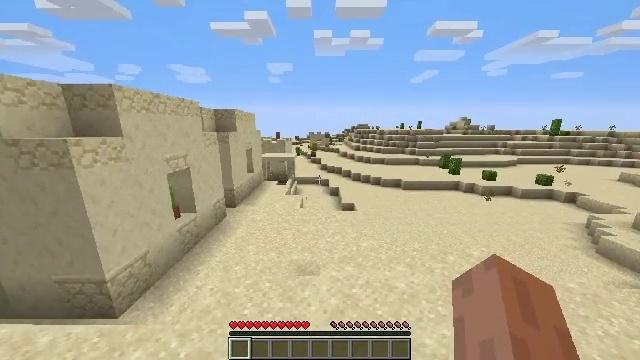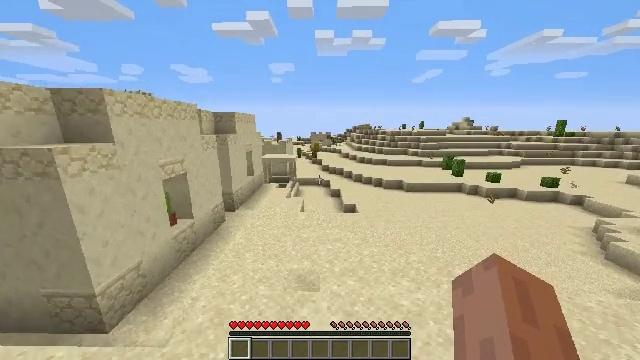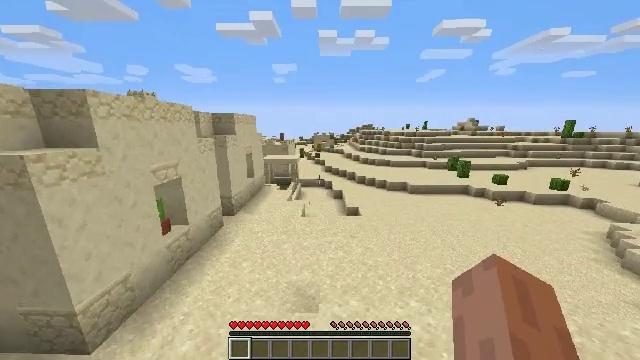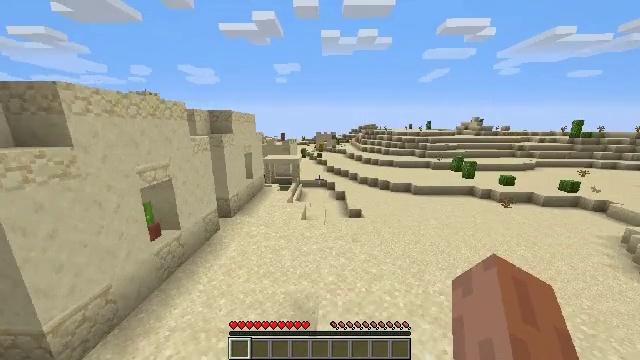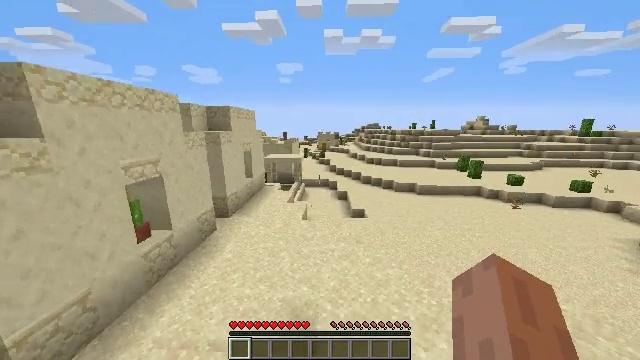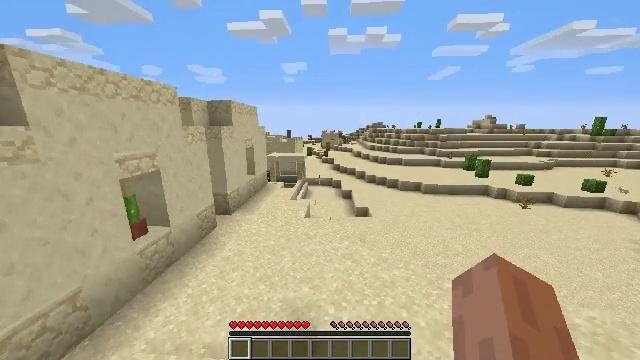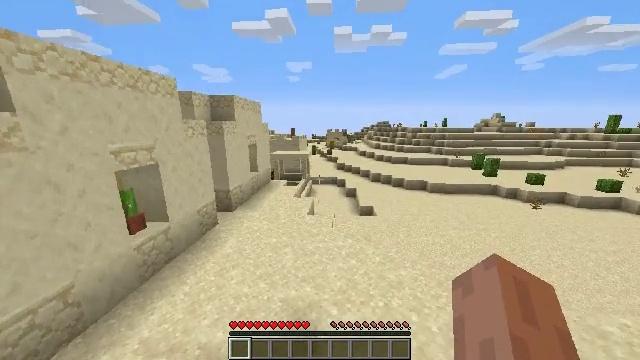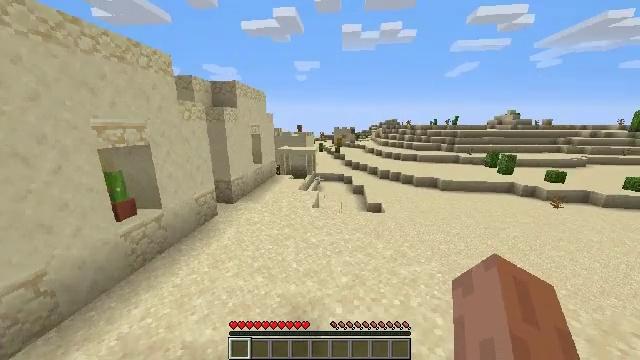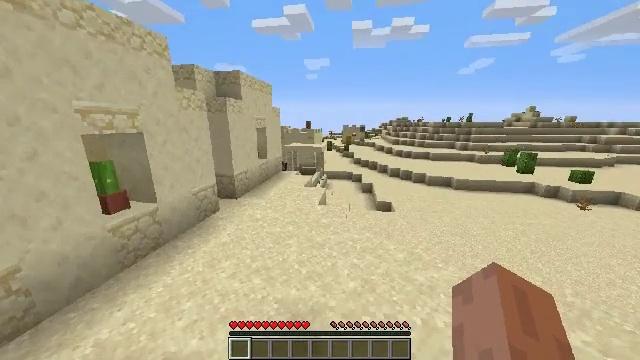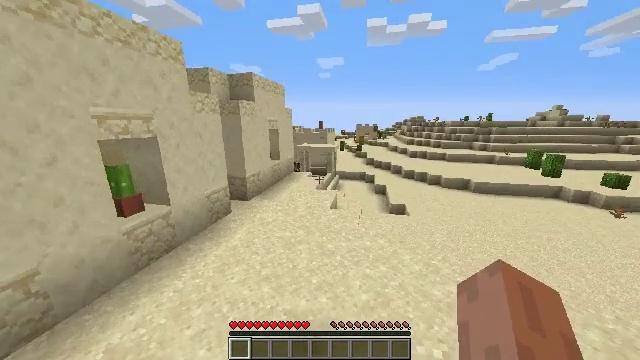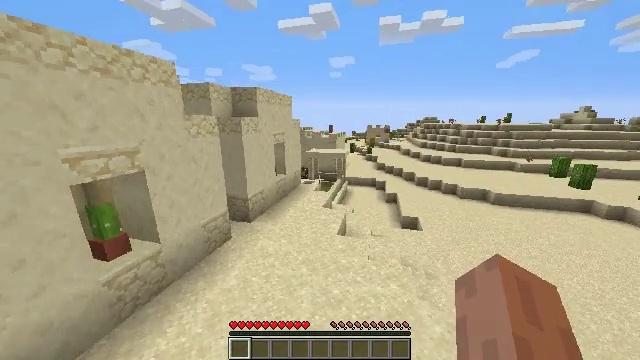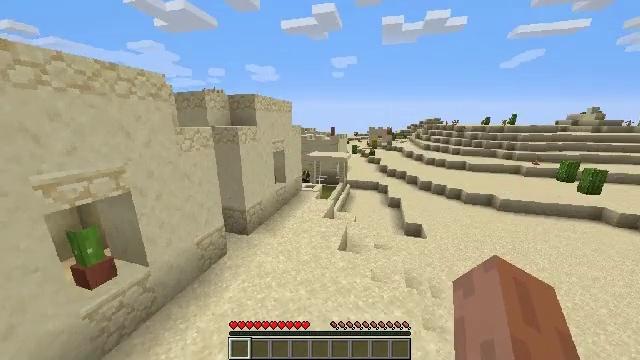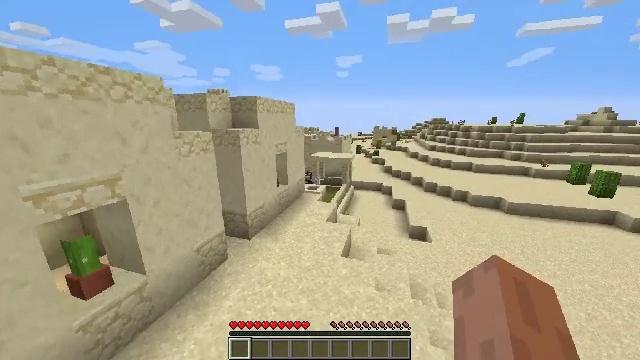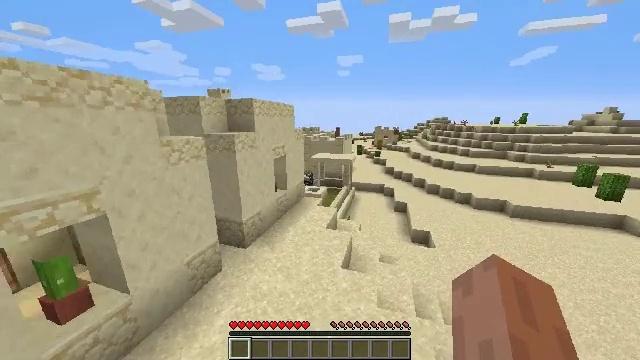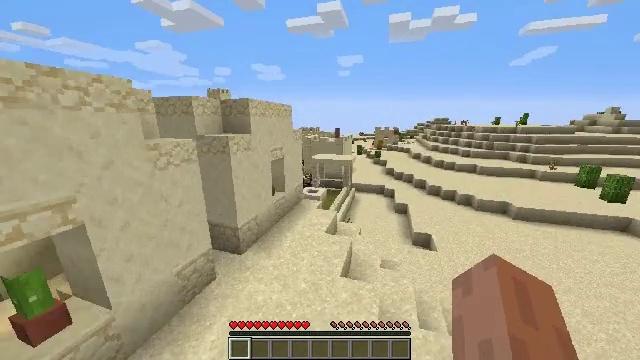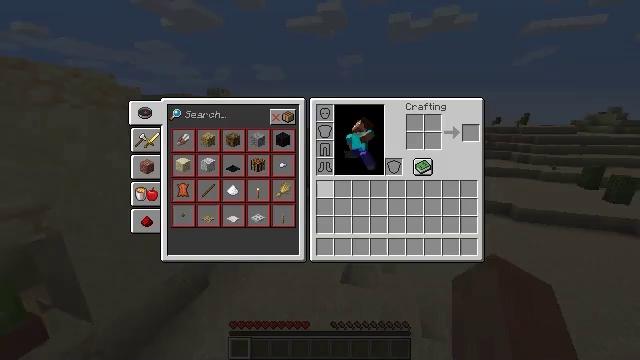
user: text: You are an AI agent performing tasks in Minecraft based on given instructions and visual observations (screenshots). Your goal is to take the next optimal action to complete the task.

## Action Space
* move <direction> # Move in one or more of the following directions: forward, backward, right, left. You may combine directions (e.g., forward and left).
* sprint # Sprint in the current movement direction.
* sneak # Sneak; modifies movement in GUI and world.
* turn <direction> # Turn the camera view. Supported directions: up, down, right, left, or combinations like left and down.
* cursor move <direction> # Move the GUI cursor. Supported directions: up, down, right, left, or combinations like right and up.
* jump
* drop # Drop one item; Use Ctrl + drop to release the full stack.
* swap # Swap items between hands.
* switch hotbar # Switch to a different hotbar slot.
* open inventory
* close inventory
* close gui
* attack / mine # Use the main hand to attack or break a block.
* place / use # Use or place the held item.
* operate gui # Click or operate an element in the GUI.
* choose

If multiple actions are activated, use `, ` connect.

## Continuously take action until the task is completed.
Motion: motion action
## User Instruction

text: Drop a hay block.
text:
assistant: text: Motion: move forward, sprint, attack / mine, jump
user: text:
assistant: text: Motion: move forward, sprint, attack / mine, jump
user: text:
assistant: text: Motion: move forward, sprint, attack / mine, jump
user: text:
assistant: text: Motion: move forward, sprint, attack / mine, jump
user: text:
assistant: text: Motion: move forward, sprint, turn left, attack / mine, jump
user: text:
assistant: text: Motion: move forward, sprint, turn left, attack / mine, jump
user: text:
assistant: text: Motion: move forward, sprint, turn left, attack / mine, jump
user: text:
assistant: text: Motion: move forward, sprint, turn left, attack / mine, jump
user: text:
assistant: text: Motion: move forward, sprint, turn left, attack / mine, jump
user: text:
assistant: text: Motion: move forward, sprint, turn left, attack / mine, jump
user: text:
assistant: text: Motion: move forward, attack / mine, jump
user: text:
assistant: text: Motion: move forward, turn left, attack / mine, jump
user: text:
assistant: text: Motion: move forward, attack / mine, jump
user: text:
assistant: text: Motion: move forward, attack / mine, jump
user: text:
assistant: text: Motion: move forward, attack / mine, open inventory
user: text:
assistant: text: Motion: move forward, operate gui, open inventory
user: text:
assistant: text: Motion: move forward, operate gui, open inventory
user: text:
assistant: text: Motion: move forward, operate gui, open inventory
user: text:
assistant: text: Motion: operate gui
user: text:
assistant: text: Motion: operate gui
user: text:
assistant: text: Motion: operate gui
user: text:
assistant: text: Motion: operate gui
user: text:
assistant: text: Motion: operate gui
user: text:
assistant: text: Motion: operate gui, close inventory
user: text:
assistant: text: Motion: attack / mine, close inventory
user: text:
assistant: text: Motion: attack / mine, close inventory
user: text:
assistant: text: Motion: attack / mine
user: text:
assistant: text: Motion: move forward, attack / mine
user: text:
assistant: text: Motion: move forward, sprint, attack / mine
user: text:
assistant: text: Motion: move forward, sprint, attack / mine